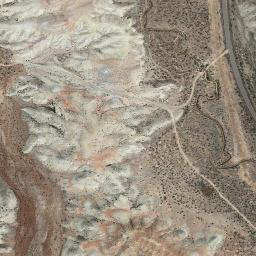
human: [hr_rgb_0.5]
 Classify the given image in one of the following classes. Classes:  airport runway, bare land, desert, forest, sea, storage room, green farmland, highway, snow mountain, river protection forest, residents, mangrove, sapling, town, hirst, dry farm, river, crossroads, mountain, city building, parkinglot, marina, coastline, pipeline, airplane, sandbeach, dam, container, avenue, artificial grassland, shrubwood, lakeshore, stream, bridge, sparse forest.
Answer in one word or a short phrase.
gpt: mountain